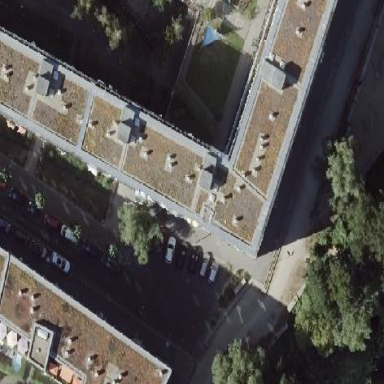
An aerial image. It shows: Building consisting of apartments.